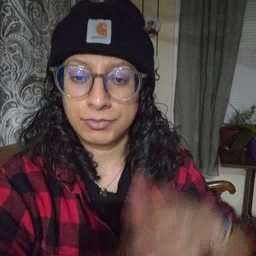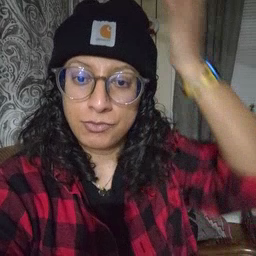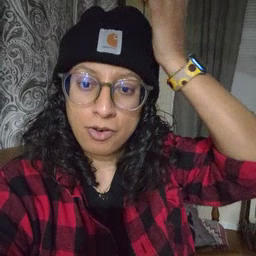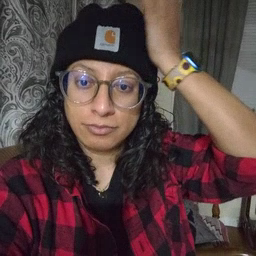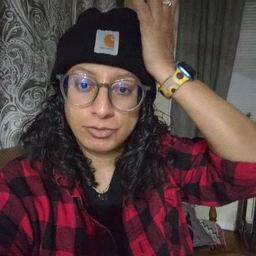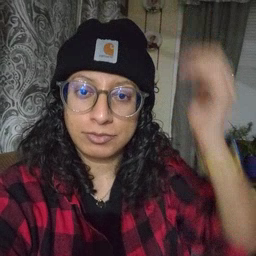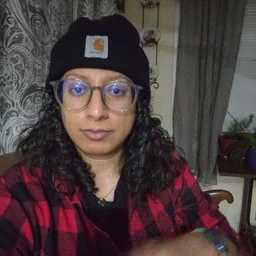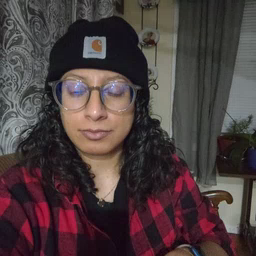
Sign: garbage